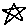
Label: star